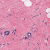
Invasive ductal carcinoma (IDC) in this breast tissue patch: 0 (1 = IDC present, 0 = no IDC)